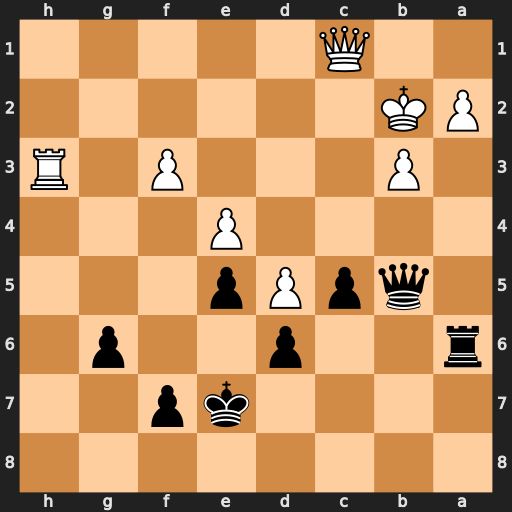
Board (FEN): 8/4kp2/r2p2p1/1qpPp3/4P3/1P3P1R/PK6/2Q5
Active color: b
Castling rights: -
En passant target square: -
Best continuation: Qe2+ Qc2 Rxa2+ Kxa2 Qxc2+